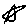
Label: star